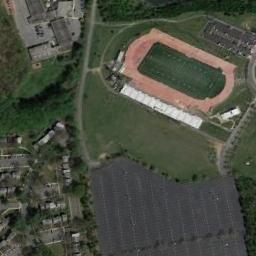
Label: ground_track_field